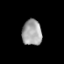
Tissue: prostate
Cell type: T cells
Senescence score: 0.2663
Nuclear area (px): 499
Mean DAPI intensity: 163.363